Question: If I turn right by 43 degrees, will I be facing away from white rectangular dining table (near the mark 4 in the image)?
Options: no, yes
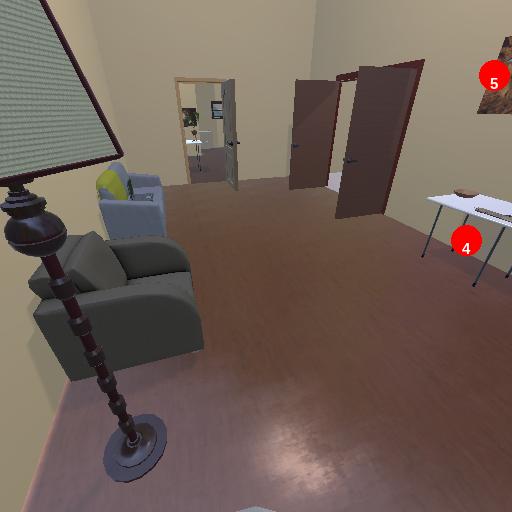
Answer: no